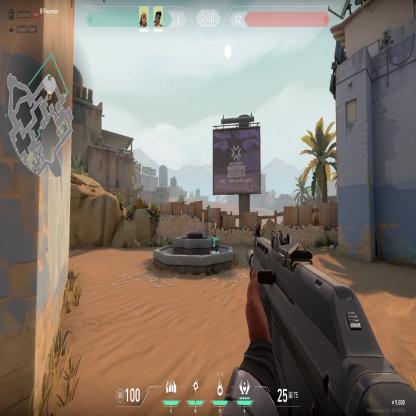
Label: teammate